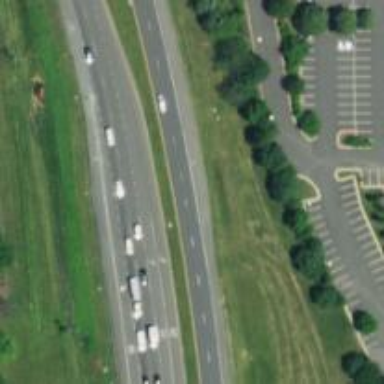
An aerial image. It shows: Expressway with asphalt surface classified as trunk highway.